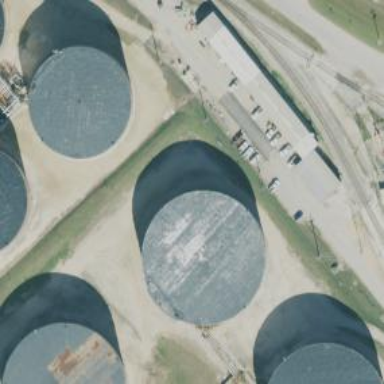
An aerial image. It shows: Storage tank building.